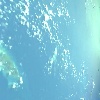
Label: water